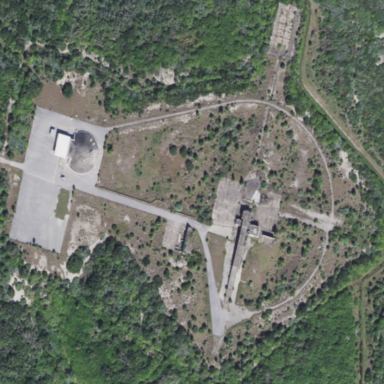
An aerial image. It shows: Launch complex at the airport.